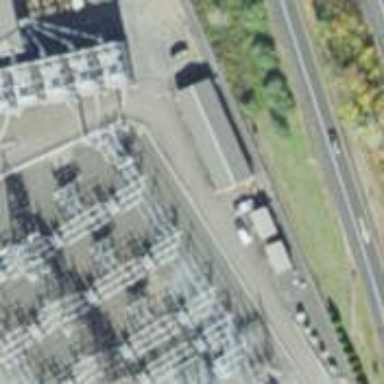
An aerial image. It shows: Switch for power supply.